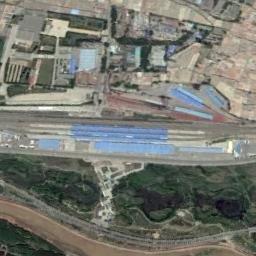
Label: railway_station